Question: I created a dynamic button. But the value of all buttons is the same. what should I do for this? I want every one to have different values.

'''
for (var i = 0; i <= 11; i++) {
var r = $('<input type="button" value="new button" style="margin-left:10px; margin-top:5px;"/>');
$("#sth").append(r);
$("#sth").css({
width: '300px',
'padding-top': '10px',
'padding-bottom': '10px',
'padding-left': '10px'
});
}
'''
'''
<script src="https://ajax.googleapis.com/ajax/libs/jquery/3.1.1/jquery.min.js"></script>
<div id="sth"></div>
'''
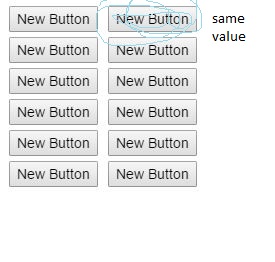
Answer: You can use index to change the value of each button. See if this helps.
'''
for (var i = 0; i <= 11; i++) {
var r = $('<input type="button" value="new button ' + i + '" style="margin-left:10px; margin-top:5px;"/>');
$("#sth").append(r);
}
$("#sth").css({ width: '300px', 'padding-top': '10px', 'padding-bottom': '10px', 'padding-left':'10px' });
'''
'''
<script src="https://ajax.googleapis.com/ajax/libs/jquery/2.1.0/jquery.min.js"></script>
<div id='sth'></div>
'''